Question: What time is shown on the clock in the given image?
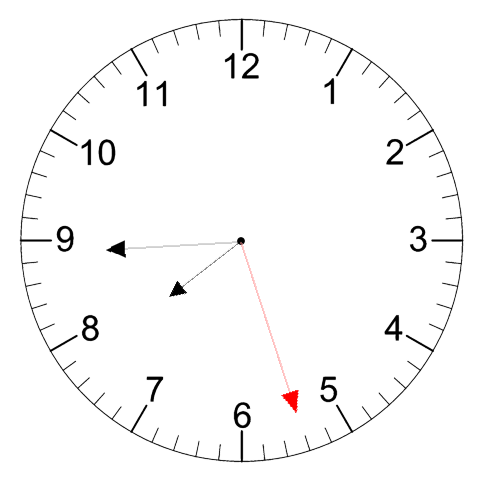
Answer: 07:44:27